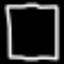
Label: square